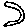
Label: moon